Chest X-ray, PA view. Patient: 47 years old, sex M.
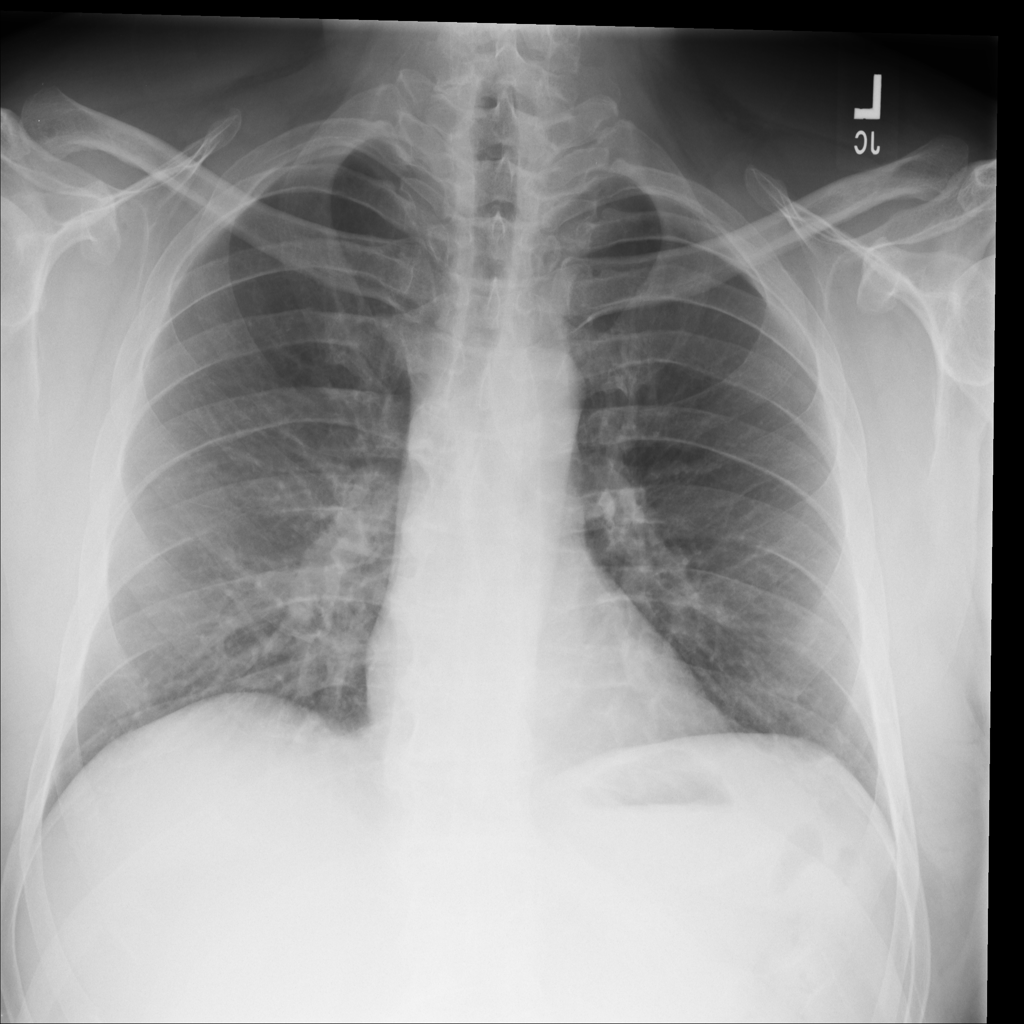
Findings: No Finding